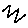
Label: zigzag